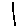
Label: line